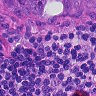
Metastatic tissue present: yes